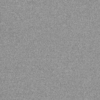
Label: dusty